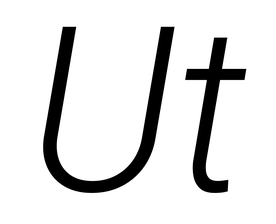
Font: Roboto-Italic_Light_Italic